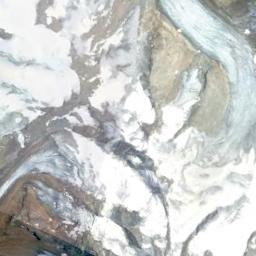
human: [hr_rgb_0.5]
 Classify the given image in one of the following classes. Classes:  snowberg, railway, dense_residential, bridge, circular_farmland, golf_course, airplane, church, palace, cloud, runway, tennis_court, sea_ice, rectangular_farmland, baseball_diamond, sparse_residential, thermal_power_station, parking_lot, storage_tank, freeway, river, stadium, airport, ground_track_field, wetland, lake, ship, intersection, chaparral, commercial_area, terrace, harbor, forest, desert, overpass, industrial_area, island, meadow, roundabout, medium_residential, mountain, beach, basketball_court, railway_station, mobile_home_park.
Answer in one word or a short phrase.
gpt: snowberg